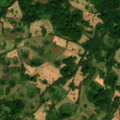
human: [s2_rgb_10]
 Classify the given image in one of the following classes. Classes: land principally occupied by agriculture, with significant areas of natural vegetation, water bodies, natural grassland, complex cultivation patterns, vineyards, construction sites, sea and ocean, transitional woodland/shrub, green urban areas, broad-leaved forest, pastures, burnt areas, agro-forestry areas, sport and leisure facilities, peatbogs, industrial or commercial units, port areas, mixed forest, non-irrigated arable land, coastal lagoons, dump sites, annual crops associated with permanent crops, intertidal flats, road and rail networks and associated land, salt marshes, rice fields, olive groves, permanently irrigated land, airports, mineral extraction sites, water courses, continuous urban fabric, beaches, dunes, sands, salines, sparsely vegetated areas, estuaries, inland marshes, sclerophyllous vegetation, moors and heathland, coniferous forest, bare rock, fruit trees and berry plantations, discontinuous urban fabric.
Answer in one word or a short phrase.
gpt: land principally occupied by agriculture, with significant areas of natural vegetation, broad-leaved forest